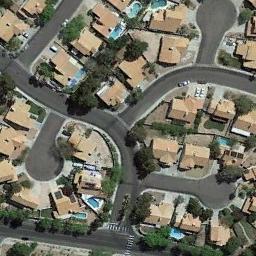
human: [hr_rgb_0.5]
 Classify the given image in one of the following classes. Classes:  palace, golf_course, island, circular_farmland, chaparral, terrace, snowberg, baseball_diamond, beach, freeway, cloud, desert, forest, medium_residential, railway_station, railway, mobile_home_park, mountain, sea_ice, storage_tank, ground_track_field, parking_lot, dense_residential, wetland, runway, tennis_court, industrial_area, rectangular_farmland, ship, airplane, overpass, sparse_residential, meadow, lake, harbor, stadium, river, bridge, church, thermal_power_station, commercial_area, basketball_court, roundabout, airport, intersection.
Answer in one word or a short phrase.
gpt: medium_residential